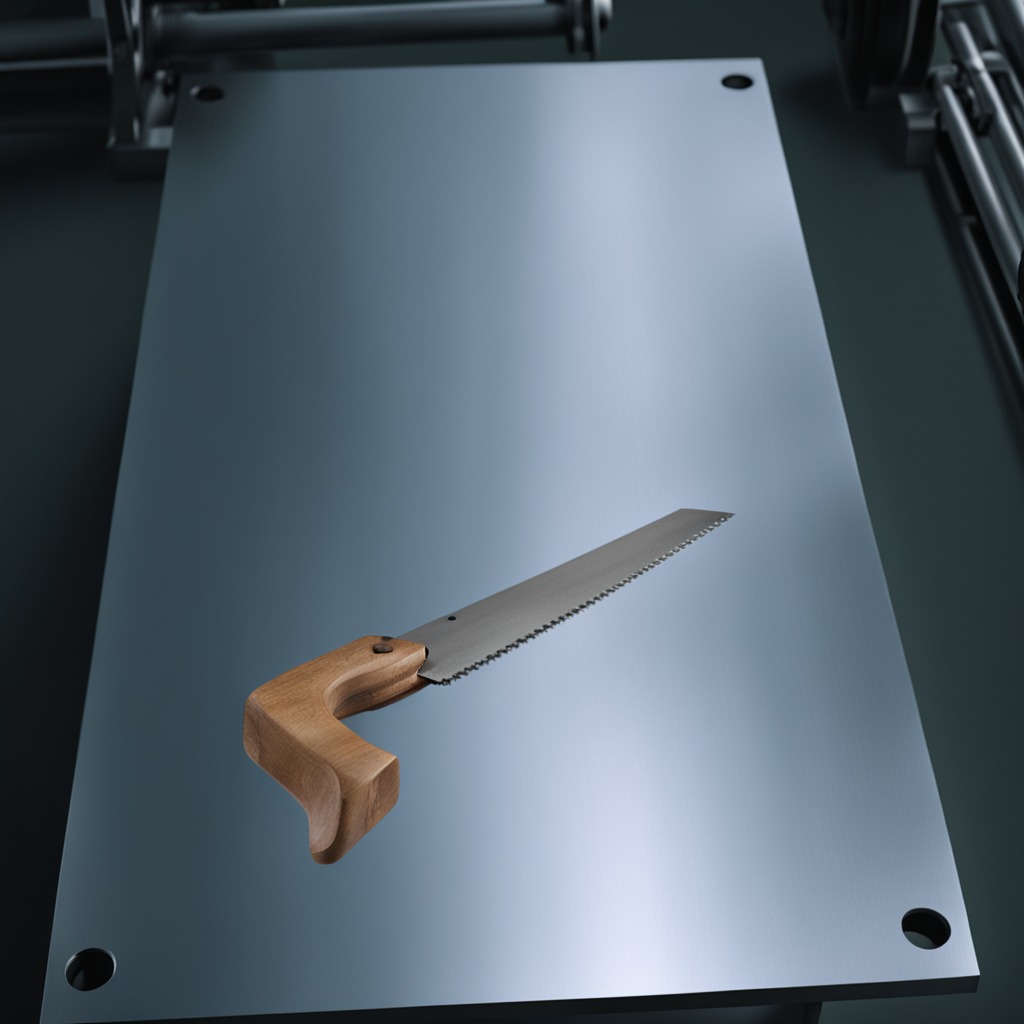
A metal saw is lying on a metal table in a machine shop under fluorescent lights.